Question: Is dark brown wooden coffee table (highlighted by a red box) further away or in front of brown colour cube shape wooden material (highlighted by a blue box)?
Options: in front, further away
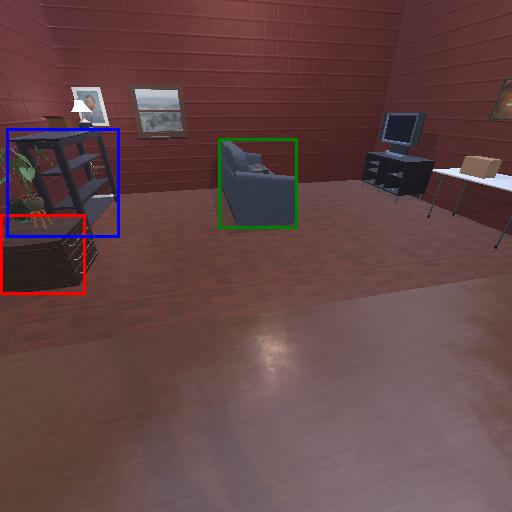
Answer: in front